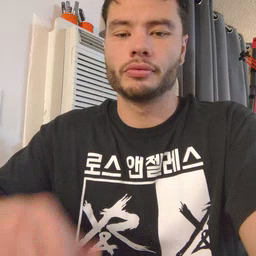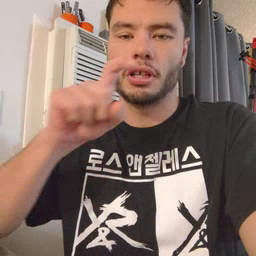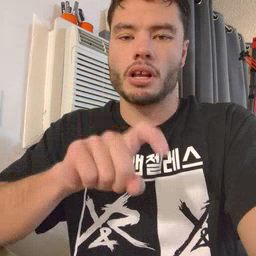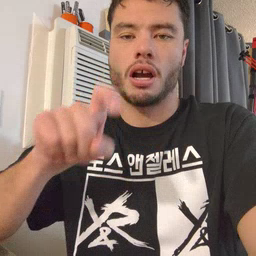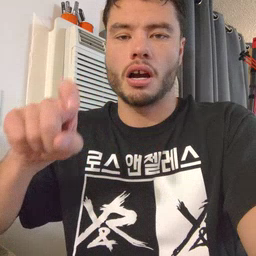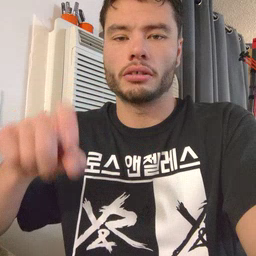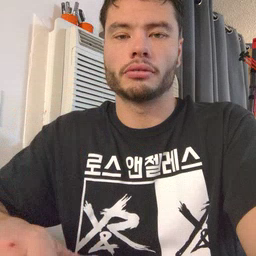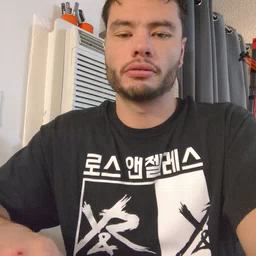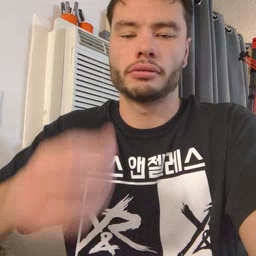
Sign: closet